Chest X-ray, PA view. Patient: 35 years old, sex F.
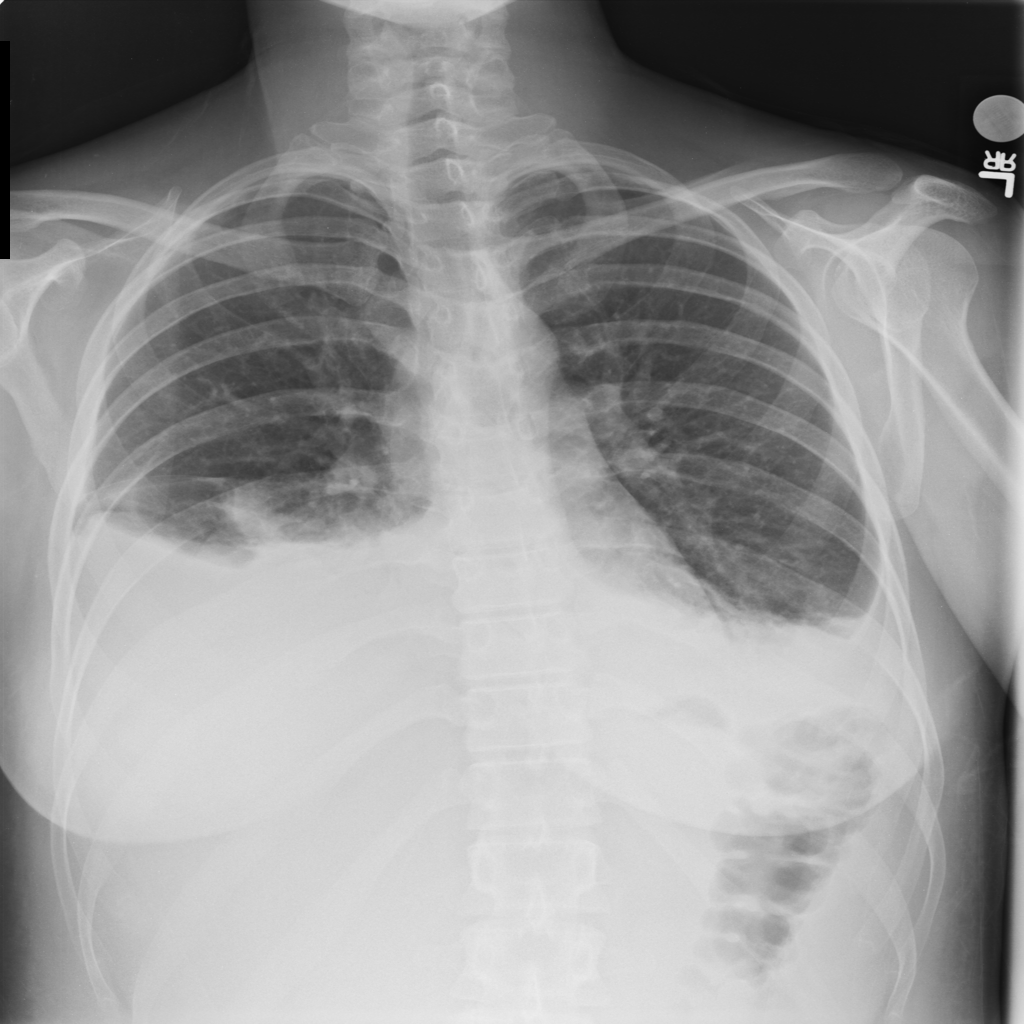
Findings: Effusion, Nodule